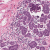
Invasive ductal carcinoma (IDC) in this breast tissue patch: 0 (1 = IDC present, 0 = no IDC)